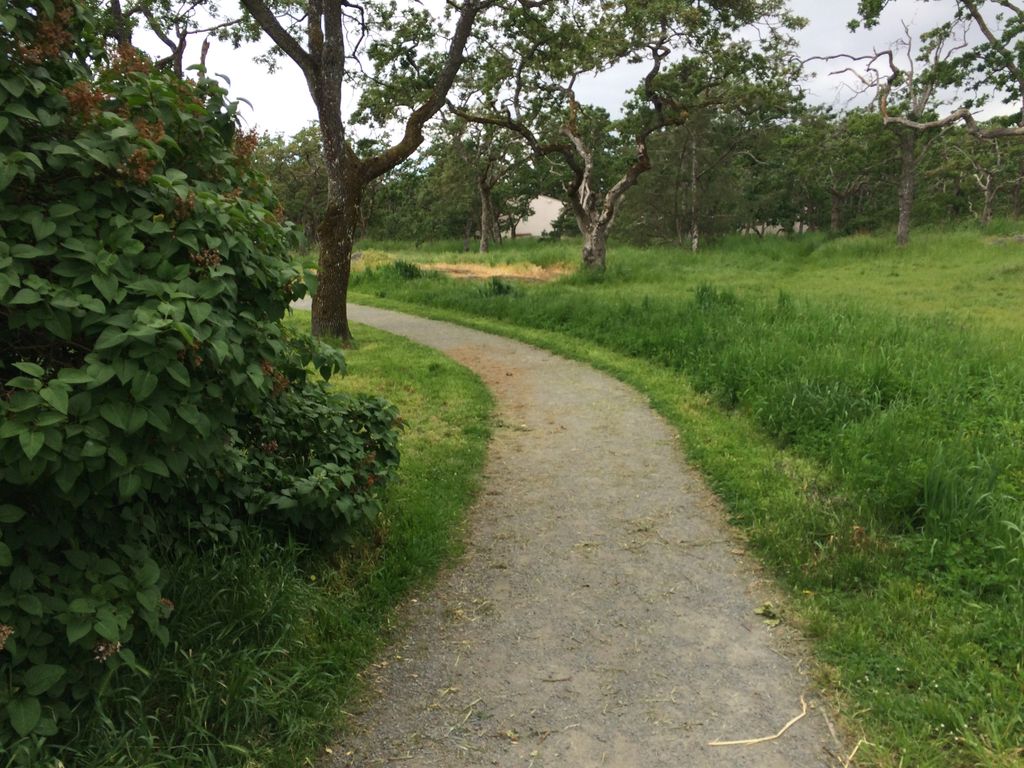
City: victoria